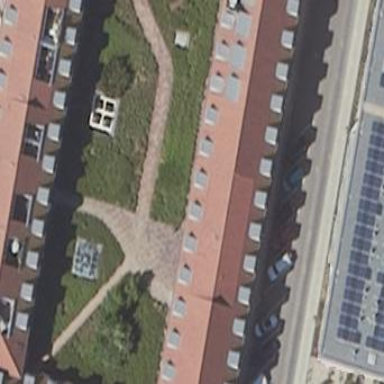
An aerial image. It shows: Building with flat roof covered in grass.